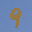
Label: 9